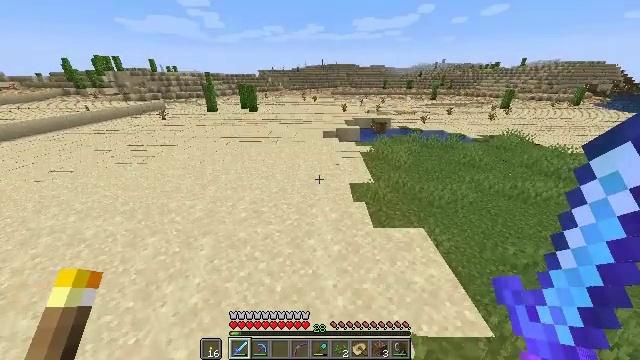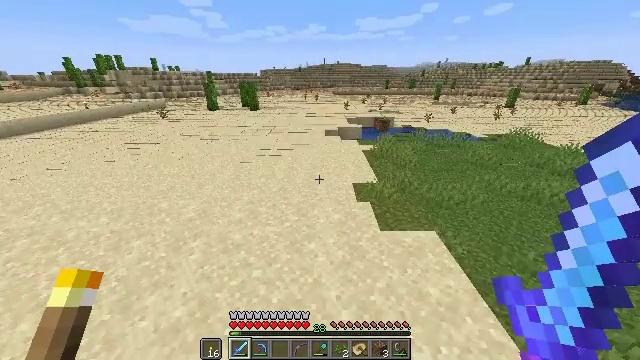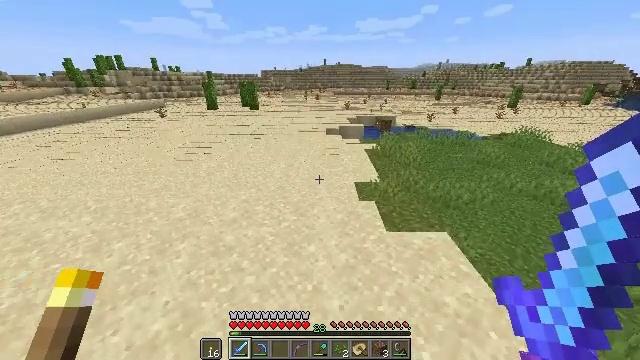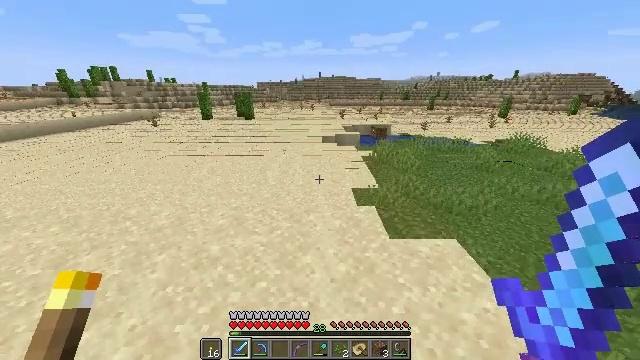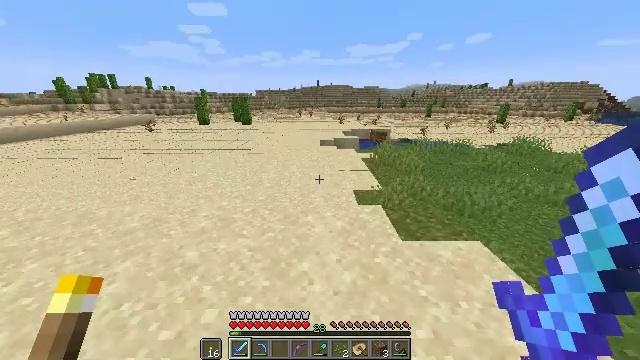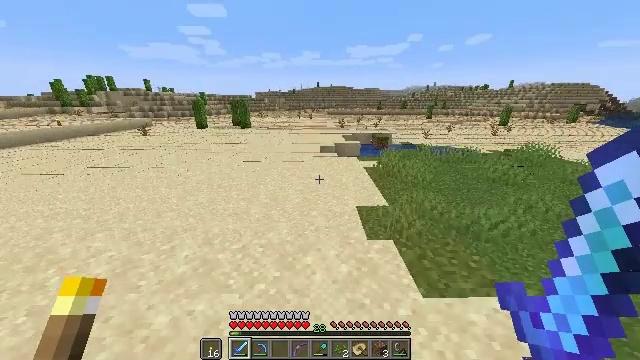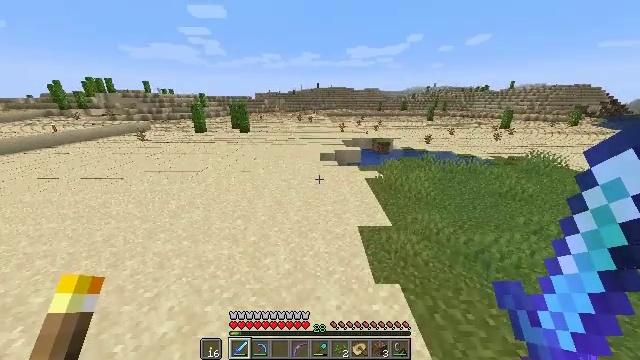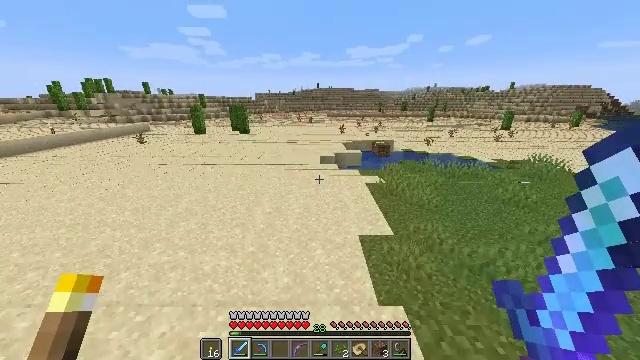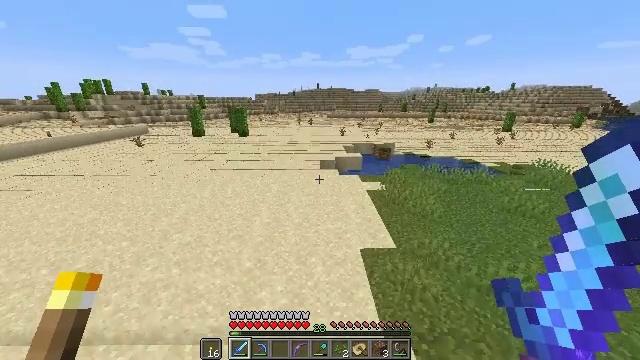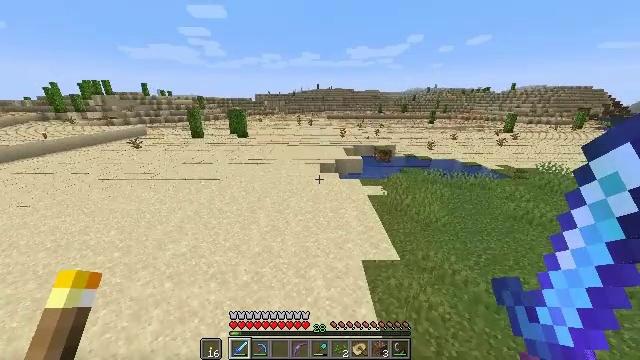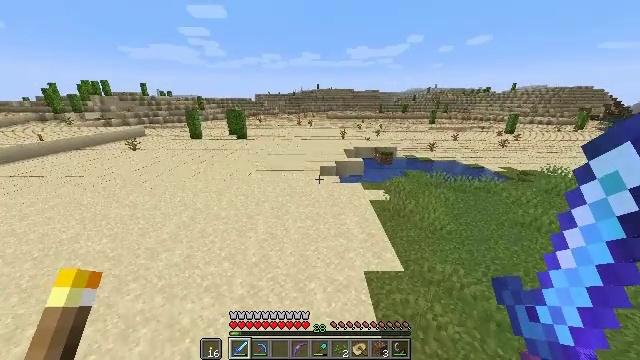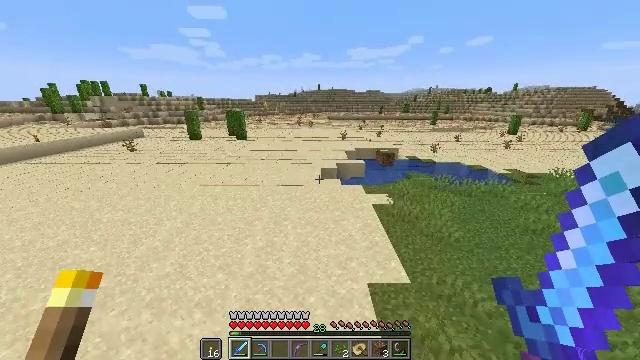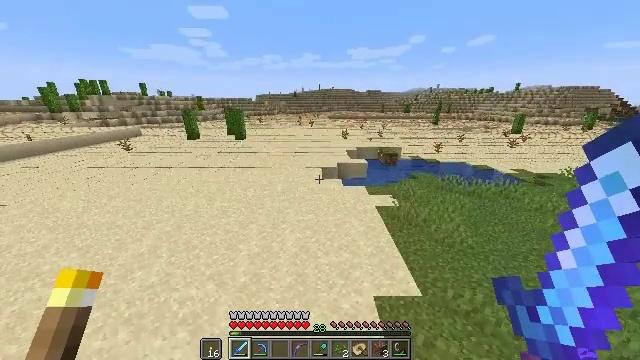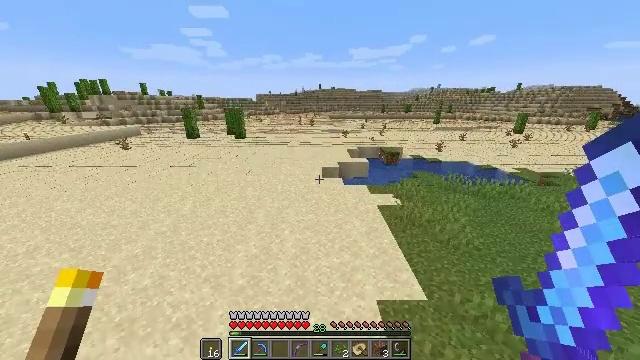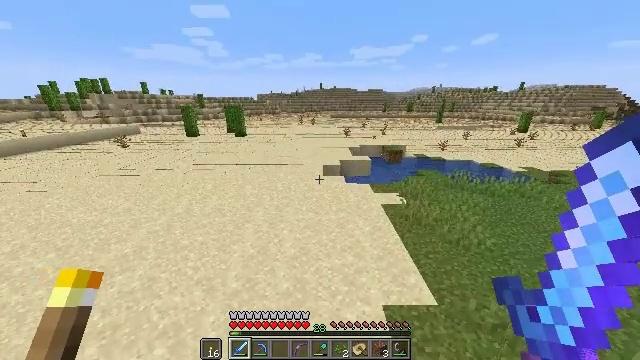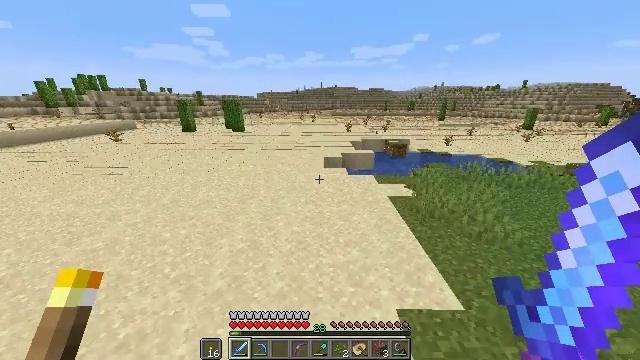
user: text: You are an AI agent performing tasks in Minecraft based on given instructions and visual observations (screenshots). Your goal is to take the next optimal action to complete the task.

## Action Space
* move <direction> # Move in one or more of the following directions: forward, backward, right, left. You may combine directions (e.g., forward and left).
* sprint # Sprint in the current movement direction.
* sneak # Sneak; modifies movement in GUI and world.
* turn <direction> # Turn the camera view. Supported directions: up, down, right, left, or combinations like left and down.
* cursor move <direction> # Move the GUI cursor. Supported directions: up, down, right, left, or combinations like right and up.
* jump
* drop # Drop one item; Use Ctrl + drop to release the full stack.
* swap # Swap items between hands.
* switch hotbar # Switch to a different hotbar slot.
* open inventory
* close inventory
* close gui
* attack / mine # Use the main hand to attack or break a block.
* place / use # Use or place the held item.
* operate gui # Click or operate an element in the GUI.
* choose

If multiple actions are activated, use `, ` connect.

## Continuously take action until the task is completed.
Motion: motion action
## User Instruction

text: Dig up some sand.
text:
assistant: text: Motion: move forward, sprint, jump
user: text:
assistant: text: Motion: move forward, sprint, jump
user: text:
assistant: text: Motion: move forward, sprint, turn right and up, jump
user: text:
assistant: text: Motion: move forward, sprint, turn up, jump
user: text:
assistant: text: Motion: move forward, sprint, jump
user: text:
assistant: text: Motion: move forward, sprint, jump
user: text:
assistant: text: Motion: move forward, sprint, jump
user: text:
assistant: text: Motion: move forward, sprint, jump
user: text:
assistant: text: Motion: move forward, sprint, jump
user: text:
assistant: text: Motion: move forward, sprint, jump
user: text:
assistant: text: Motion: move forward, sprint, jump
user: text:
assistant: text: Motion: move forward, sprint, jump
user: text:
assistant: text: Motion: move forward, sprint, jump
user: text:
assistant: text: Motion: move forward, sprint, jump
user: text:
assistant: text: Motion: move forward, sprint, jump
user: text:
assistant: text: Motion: move forward, sprint, jump
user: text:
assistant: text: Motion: move forward, sprint, jump
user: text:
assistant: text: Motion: move forward, sprint, jump
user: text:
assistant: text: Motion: move forward, sprint, jump
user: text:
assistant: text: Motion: move forward, sprint, jump
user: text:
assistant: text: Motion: move forward, sprint, jump
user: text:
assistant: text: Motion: move forward, sprint, jump
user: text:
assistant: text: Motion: move forward, sprint, turn right, jump
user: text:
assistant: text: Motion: move forward, sprint, turn right, jump
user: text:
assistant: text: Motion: move forward, sprint, jump
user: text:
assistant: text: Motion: move forward, sprint, jump
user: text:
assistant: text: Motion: move forward, sprint, jump
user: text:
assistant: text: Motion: move forward, sprint
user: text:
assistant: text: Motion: move forward, sprint
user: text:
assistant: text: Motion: move forward, sprint